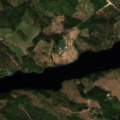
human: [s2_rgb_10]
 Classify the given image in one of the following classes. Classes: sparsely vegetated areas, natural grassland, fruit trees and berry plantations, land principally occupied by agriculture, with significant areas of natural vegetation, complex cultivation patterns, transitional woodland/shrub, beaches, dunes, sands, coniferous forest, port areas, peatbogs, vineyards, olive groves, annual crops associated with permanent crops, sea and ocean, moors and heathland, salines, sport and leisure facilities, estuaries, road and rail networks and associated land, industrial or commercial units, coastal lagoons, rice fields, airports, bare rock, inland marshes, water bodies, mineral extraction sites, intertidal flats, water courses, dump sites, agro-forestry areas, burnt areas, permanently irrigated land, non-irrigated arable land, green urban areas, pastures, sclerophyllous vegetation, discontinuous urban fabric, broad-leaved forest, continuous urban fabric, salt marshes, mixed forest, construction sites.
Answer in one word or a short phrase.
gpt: coniferous forest, mixed forest, transitional woodland/shrub, water bodies